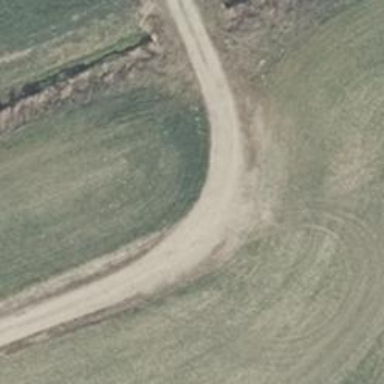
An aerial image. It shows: Track with grade 2 tracktype.